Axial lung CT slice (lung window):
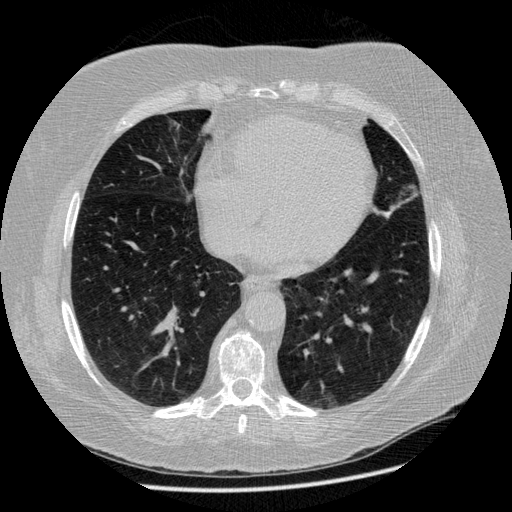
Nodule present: no